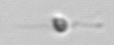
Label: flagellate